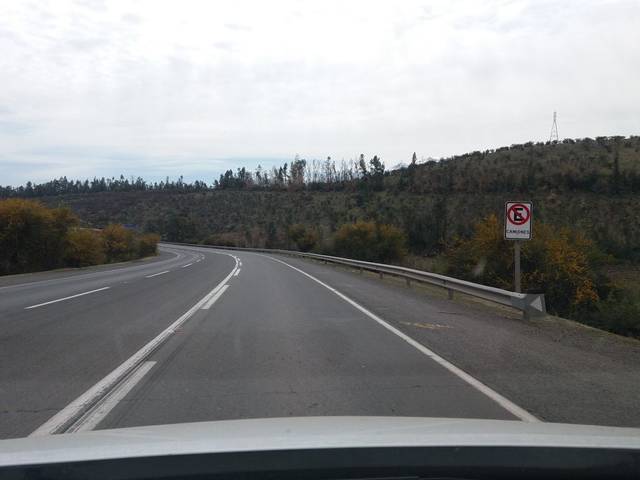
Region: Chile
Coordinates: -32.849, -70.528